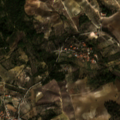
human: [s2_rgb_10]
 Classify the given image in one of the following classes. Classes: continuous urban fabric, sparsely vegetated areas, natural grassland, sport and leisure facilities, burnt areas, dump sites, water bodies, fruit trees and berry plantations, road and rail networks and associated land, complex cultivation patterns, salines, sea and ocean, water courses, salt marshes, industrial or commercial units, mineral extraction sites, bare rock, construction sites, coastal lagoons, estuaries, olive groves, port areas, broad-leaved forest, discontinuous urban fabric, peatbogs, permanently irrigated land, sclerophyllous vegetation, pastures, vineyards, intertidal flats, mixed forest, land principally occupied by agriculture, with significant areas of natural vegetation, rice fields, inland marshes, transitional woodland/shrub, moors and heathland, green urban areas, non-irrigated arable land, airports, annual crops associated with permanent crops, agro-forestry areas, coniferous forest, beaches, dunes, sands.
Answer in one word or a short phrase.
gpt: non-irrigated arable land, vineyards, olive groves, annual crops associated with permanent crops, coniferous forest, mixed forest